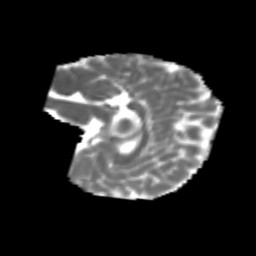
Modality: MD
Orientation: sagittal
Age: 5
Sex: male
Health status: healthy